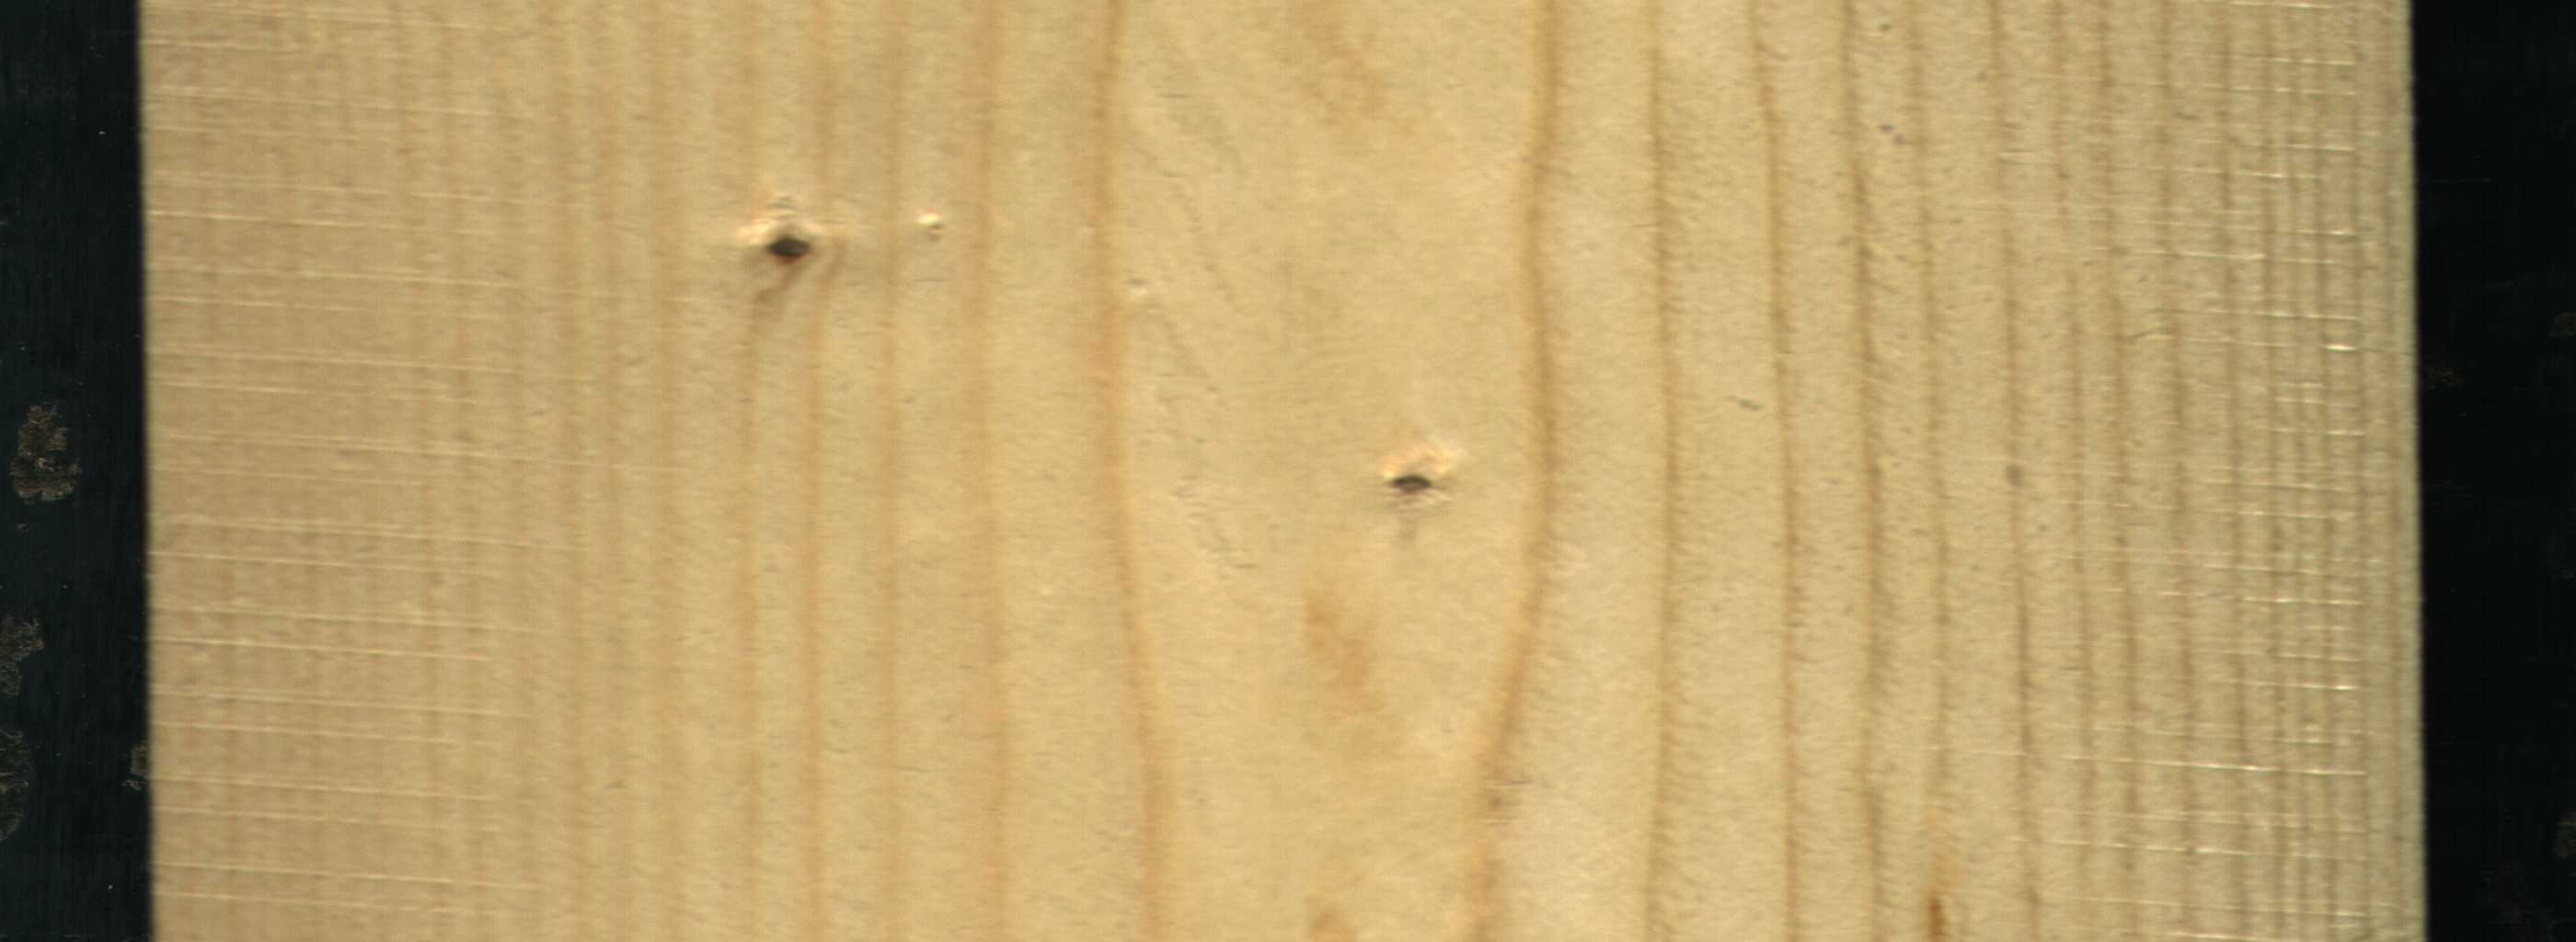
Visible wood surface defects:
Live_Knot
Live_Knot